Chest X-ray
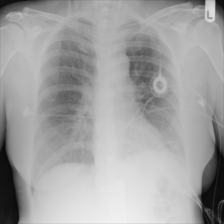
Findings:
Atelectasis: negative
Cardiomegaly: negative
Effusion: negative
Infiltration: negative
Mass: negative
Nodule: negative
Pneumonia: negative
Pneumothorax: negative
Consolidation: negative
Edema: negative
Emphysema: negative
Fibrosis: negative
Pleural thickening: negative
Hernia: negative